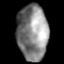
Tissue: lung
Cell type: Epithelial cells
Senescence score: 0.1852
Nuclear area (px): 1680
Mean DAPI intensity: 134.376